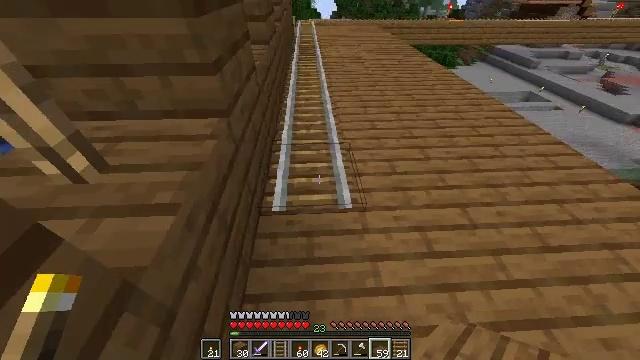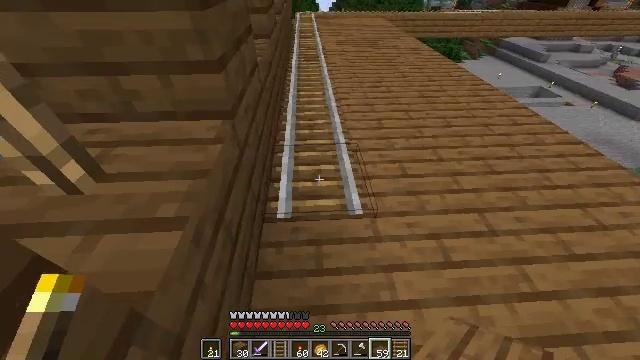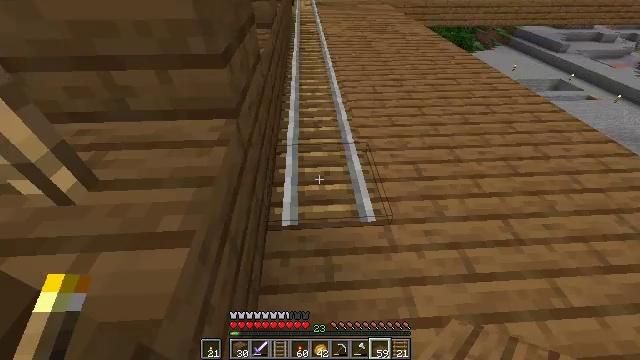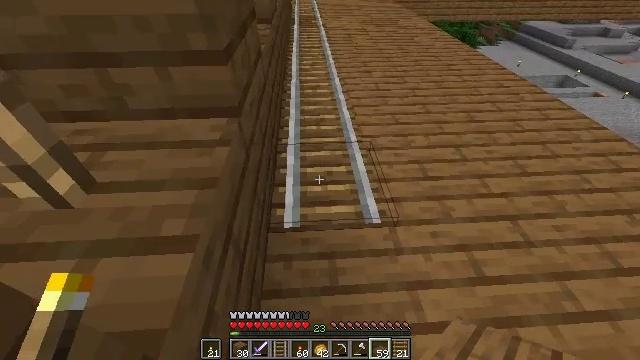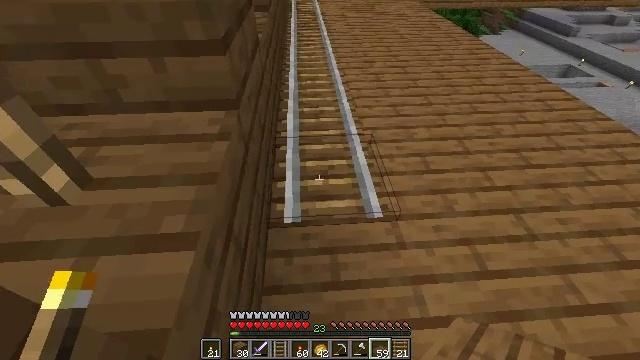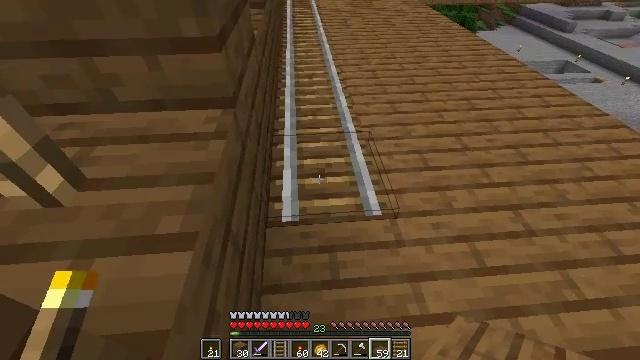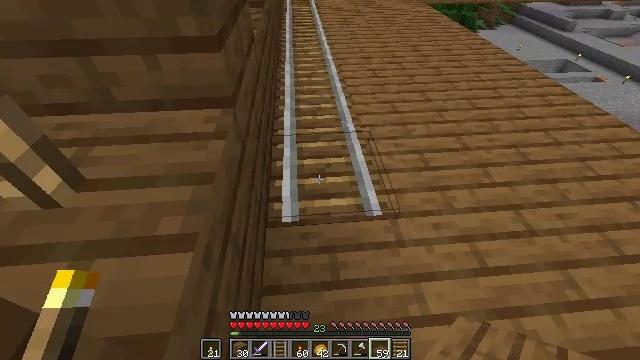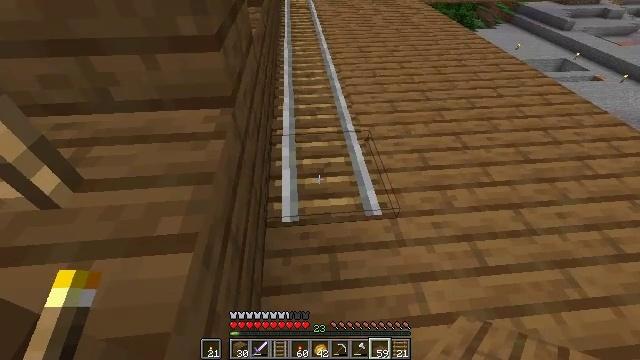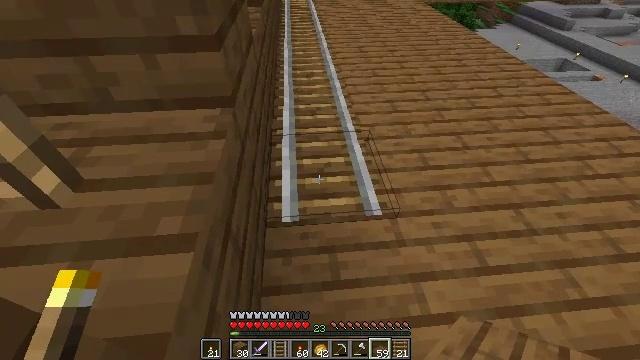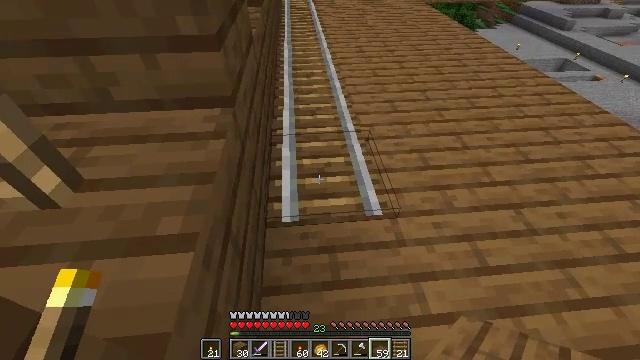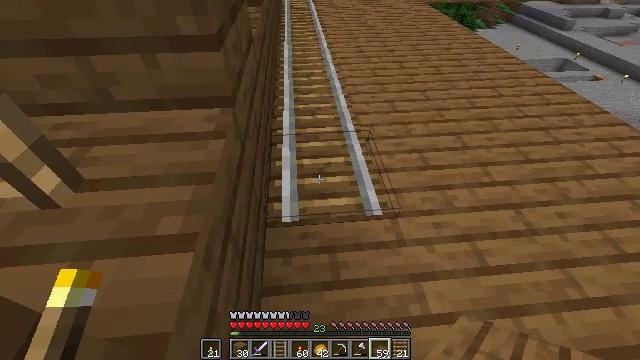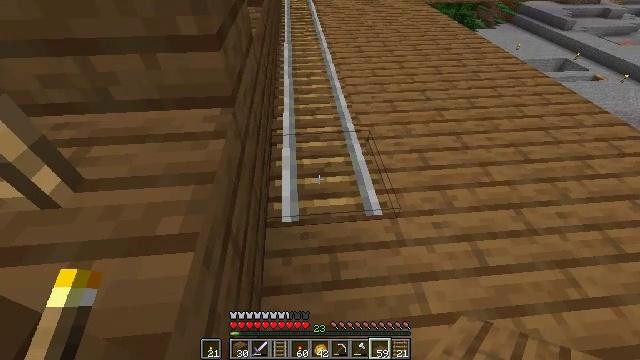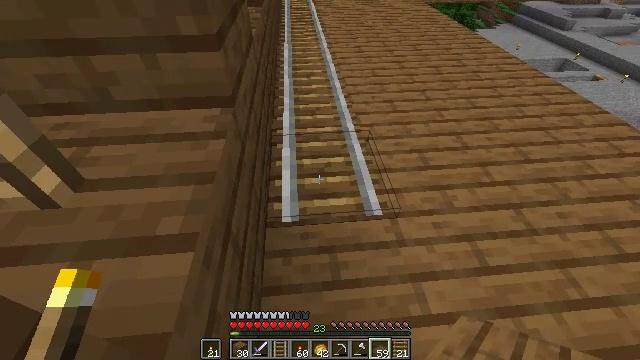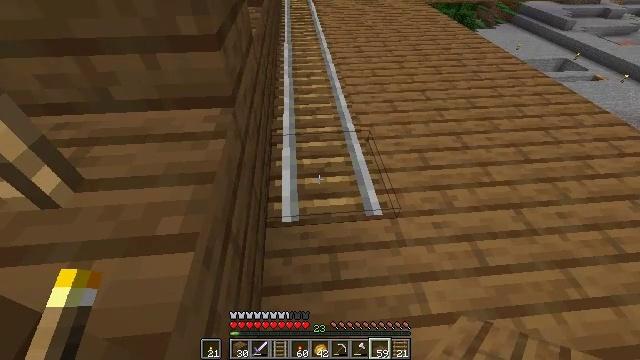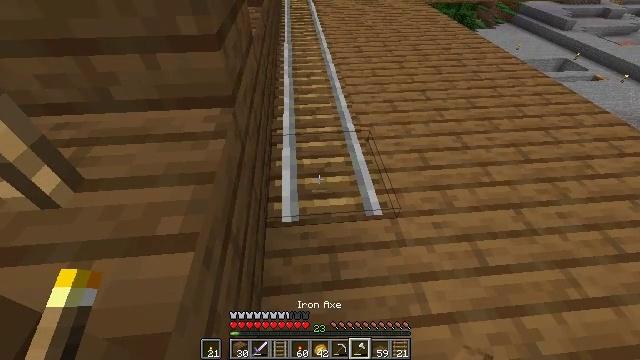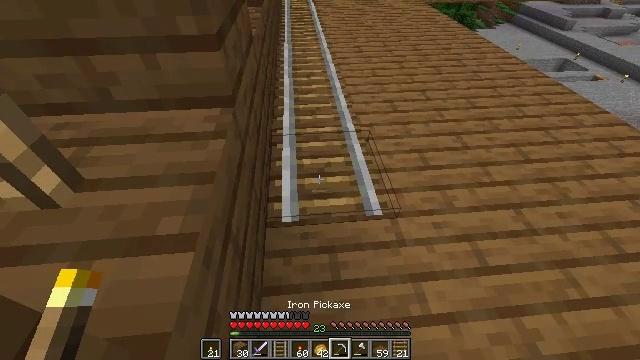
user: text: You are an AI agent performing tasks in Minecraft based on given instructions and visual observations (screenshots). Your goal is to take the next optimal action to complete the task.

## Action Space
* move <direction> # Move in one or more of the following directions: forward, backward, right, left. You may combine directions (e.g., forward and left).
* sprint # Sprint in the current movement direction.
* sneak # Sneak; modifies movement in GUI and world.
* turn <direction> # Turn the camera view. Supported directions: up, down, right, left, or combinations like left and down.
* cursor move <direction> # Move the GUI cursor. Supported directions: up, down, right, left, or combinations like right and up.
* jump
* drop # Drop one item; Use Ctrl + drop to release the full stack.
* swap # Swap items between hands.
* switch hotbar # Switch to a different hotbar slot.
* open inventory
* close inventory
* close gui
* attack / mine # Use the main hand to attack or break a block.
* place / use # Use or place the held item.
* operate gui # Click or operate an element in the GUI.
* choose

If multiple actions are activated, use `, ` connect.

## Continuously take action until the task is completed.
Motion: motion action
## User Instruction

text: Pick up the rail by attacking it.
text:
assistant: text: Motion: no_op
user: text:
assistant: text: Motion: no_op
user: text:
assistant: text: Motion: no_op
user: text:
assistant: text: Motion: turn down
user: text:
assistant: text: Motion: no_op
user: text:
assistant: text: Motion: no_op
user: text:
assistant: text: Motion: no_op
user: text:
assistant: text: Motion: no_op
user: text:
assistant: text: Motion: no_op
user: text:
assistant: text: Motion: no_op
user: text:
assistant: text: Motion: no_op
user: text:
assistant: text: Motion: no_op
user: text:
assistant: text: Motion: no_op
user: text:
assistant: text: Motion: no_op
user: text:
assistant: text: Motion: no_op
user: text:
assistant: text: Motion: no_op
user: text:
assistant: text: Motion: no_op
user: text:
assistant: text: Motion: no_op
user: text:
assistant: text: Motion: no_op
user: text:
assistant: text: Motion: no_op
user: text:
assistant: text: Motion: no_op
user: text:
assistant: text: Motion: no_op
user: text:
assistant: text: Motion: no_op
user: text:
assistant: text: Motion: no_op
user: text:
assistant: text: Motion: no_op
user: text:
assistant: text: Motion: no_op
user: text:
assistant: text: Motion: no_op
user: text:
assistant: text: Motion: no_op
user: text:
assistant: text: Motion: no_op
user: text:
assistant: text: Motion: no_op